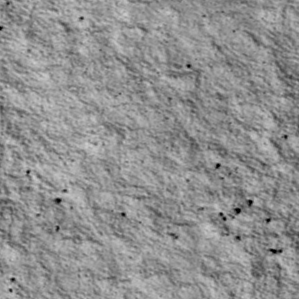
Label: non_frost